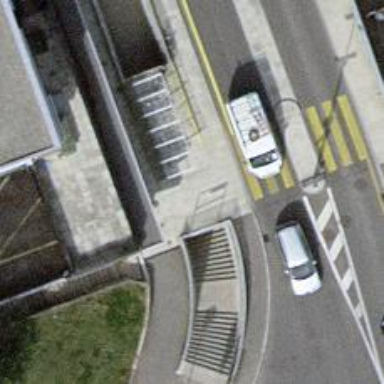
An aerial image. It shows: Concrete footway going through tunnel.